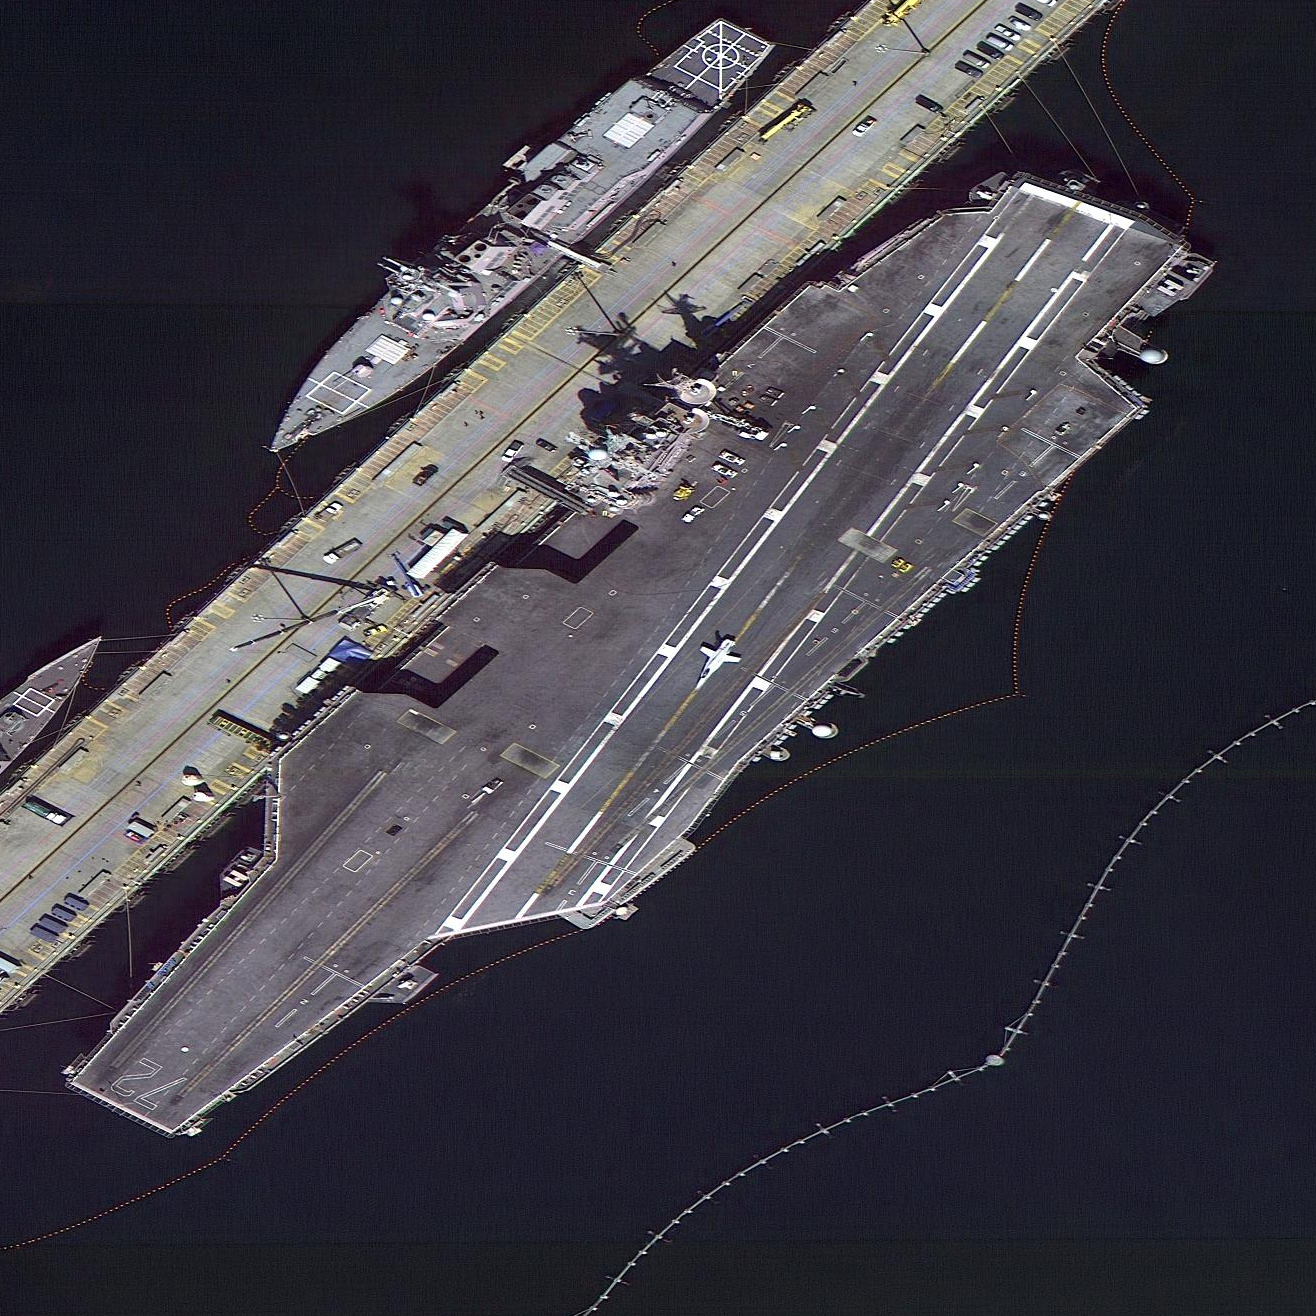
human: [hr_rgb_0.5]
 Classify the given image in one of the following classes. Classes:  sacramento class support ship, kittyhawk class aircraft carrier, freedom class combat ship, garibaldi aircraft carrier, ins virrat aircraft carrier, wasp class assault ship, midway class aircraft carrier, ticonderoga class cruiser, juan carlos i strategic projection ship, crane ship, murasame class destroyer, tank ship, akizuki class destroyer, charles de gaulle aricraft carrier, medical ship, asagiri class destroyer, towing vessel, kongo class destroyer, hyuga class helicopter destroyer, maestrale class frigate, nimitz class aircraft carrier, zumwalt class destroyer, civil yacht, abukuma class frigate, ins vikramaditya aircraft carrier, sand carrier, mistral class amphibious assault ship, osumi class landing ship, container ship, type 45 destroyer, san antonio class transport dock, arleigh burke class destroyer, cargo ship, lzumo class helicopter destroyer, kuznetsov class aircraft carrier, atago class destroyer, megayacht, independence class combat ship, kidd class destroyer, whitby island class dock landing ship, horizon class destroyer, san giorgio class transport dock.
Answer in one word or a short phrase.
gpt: Nimitz class aircraft carrier